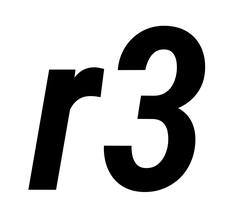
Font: Roboto-Italic_Condensed_SemiBold_Italic